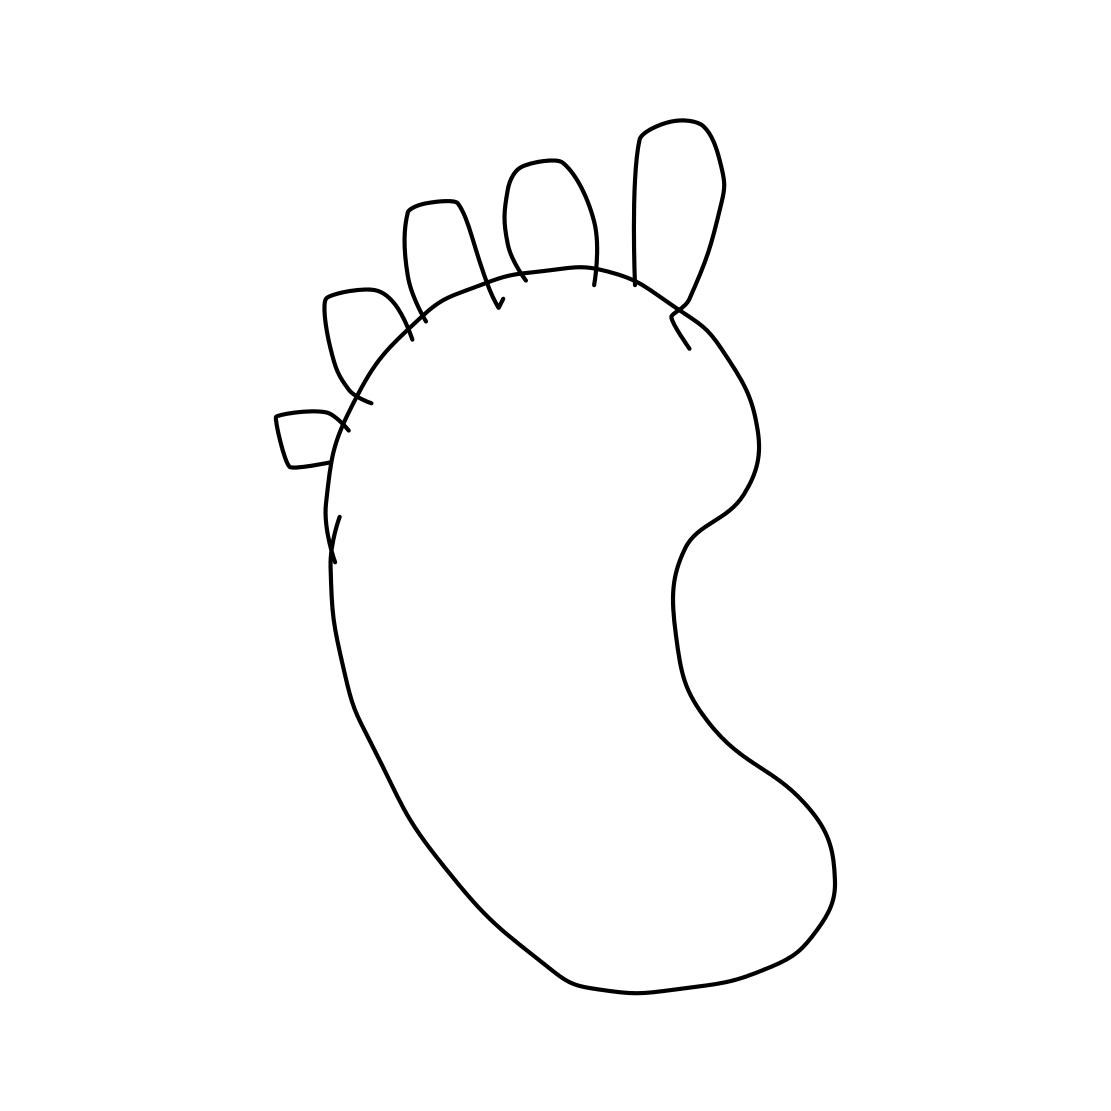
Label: foot